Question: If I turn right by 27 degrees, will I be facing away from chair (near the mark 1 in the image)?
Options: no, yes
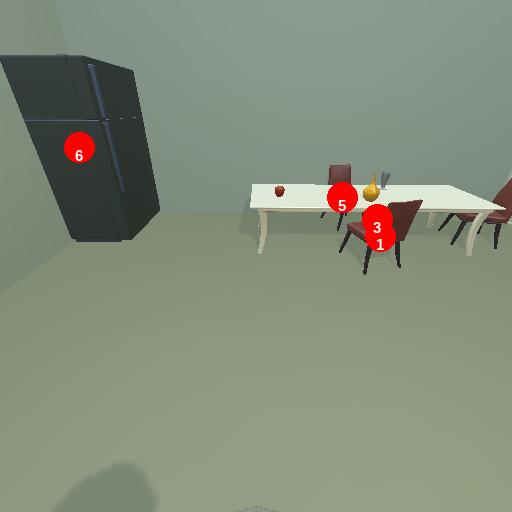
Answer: no